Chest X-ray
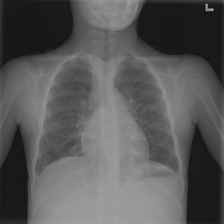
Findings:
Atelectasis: negative
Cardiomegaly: negative
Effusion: negative
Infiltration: positive
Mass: negative
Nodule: negative
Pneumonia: negative
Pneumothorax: negative
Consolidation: negative
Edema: negative
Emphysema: negative
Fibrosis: negative
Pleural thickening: negative
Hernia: negative